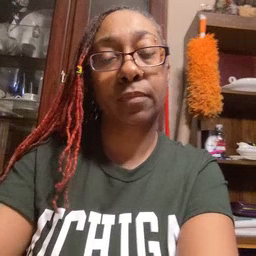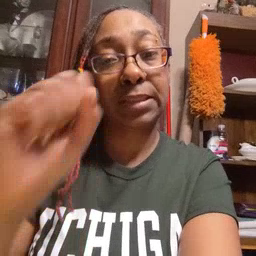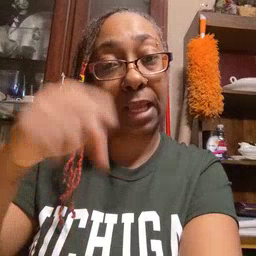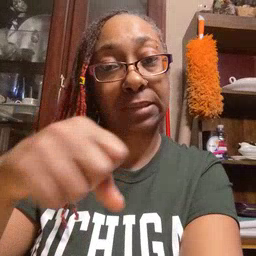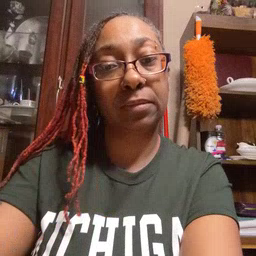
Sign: yes